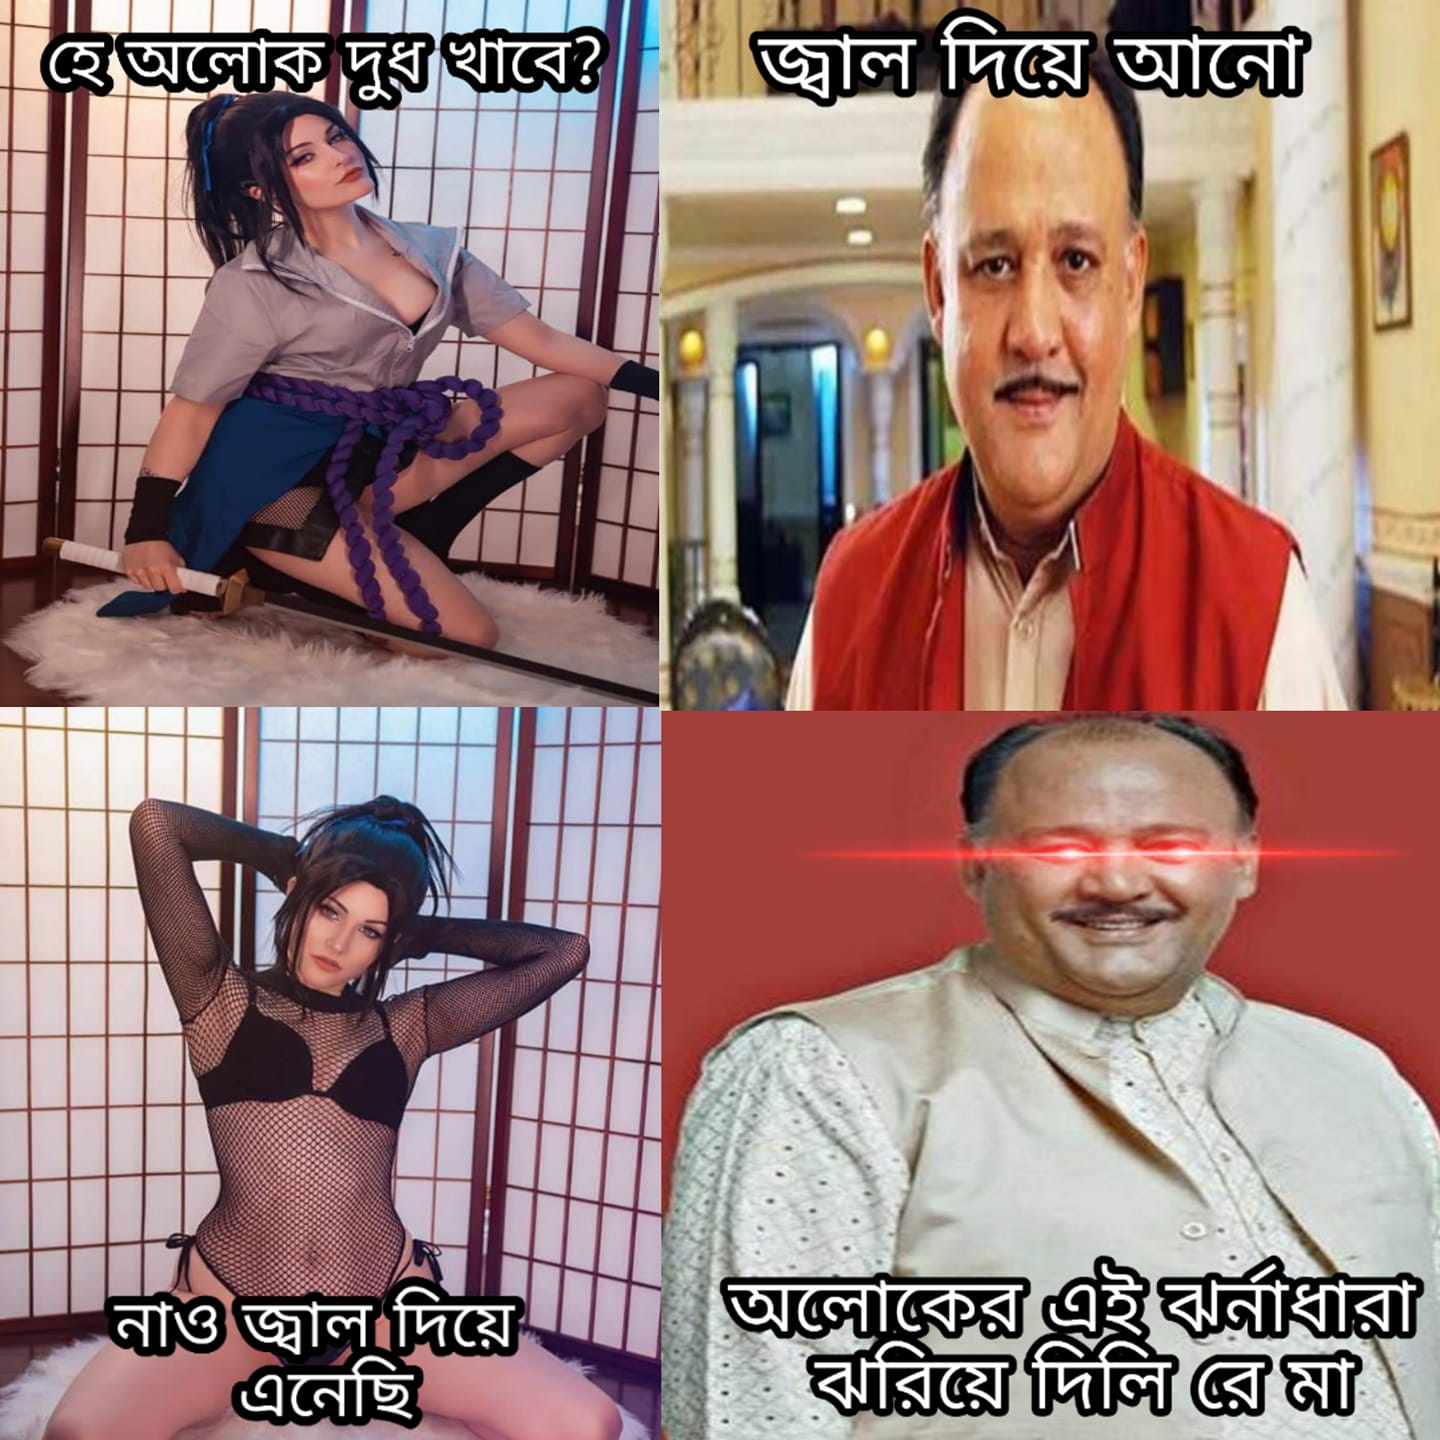
Caption:  হে অলোক দুধ খাবে ?   জ্বাল দিয়ে আনো      নাও জ্বাল দিয়ে এনেছি    অলোকের এই ঝর্নাধারা ঝরিয়ে দিলি রে মা
Label: hate